Question: Hi I'm beginner in PyQt5 and my little project is creating image predictor GUI with PyQt5 Designer to detect if an image is a cat or not by clicking on PREDICT button. I can browse which file I want to predict by Browse file button. The problem is whenever I select a cat image added by browse file button, and click on PREDICT button, image associated with the PREDICT button doesn't appear.

Documentation about Qlabel doesn't provide me enough clear information to solve this problem.
Here is my code:
'''
from PyQt5 import QtCore, QtGui, QtWidgets
import os
class Ui_MainWindow(object):
def setupUi(self, MainWindow):
MainWindow.setObjectName("MainWindow")
MainWindow.resize(1600, 900)
self.centralwidget = QtWidgets.QWidget(MainWindow)
self.centralwidget.setObjectName("centralwidget")
self.photo = QtWidgets.QLabel(self.centralwidget)
self.photo.setGeometry(QtCore.QRect(10, 20, 761, 651))
font = QtGui.QFont()
font.setPointSize(40)
self.photo.setFont(font)
self.photo.setFrameShape(QtWidgets.QFrame.Panel)
self.photo.setFrameShadow(QtWidgets.QFrame.Sunken)
self.photo.setLineWidth(5)
self.photo.setMidLineWidth(0)
self.photo.setScaledContents(True)
self.photo.setObjectName("photo")
self.browseFile = QtWidgets.QPushButton(self.centralwidget)
self.browseFile.setGeometry(QtCore.QRect(350, 700, 151, 31))
font = QtGui.QFont()
font.setPointSize(10)
self.browseFile.setFont(font)
self.browseFile.setObjectName("browseFile")
self.browseFile.clicked.connect(self.browse_file)
self.predict = QtWidgets.QPushButton(self.centralwidget)
self.predict.setGeometry(QtCore.QRect(670, 750, 231, 61))
font = QtGui.QFont()
font.setPointSize(17)
font.setBold(False)
font.setWeight(50)
self.predict.setFont(font)
self.predict.setObjectName("predict")
self.predict.clicked.connect(self.show_predict)
self.photo2 = QtWidgets.QLabel(self.centralwidget)
self.photo2.setGeometry(QtCore.QRect(790, 20, 791, 651))
font = QtGui.QFont()
font.setPointSize(40)
self.photo2.setFont(font)
self.photo2.setFrameShape(QtWidgets.QFrame.Panel)
self.photo2.setFrameShadow(QtWidgets.QFrame.Sunken)
self.photo2.setLineWidth(5)
self.photo2.setScaledContents(True)
self.photo2.setObjectName("photo2")
self.lineEdit = QtWidgets.QLineEdit(self.centralwidget)
self.lineEdit.setGeometry(QtCore.QRect(520, 700, 521, 31))
self.lineEdit.setObjectName("lineEdit")
MainWindow.setCentralWidget(self.centralwidget)
self.menubar = QtWidgets.QMenuBar(MainWindow)
self.menubar.setGeometry(QtCore.QRect(0, 0, 1600, 25))
self.menubar.setObjectName("menubar")
MainWindow.setMenuBar(self.menubar)
self.statusbar = QtWidgets.QStatusBar(MainWindow)
self.statusbar.setObjectName("statusbar")
MainWindow.setStatusBar(self.statusbar)
self.retranslateUi(MainWindow)
QtCore.QMetaObject.connectSlotsByName(MainWindow)
def retranslateUi(self, MainWindow):
_translate = QtCore.QCoreApplication.translate
MainWindow.setWindowTitle(_translate("MainWindow", "MainWindow"))
self.photo.setText(_translate("MainWindow", "INPUT"))
self.browseFile.setText(_translate("MainWindow", "Browse file"))
self.predict.setText(_translate("MainWindow", "PREDICT"))
self.photo2.setText(_translate("MainWindow", "OUTPUT"))
def browse_file(self):
directory = QtWidgets.QFileDialog.getOpenFileName(None, "Browse File", "", "PNG (*.PNG *.png")[0]
print(directory)
pixmap = QtGui.QPixmap(directory)
self.photo.setPixmap(pixmap.scaled(self.photo.size()))
self.lineEdit.setText('{}'.format(directory))
def _set_text(self, text):
return text
def show_predict(self):
self.photo2.setPixmap(QtGui.QPixmap(os.path.realpath("image/predictions.png")))
if __name__ == "__main__":
import sys
app = QtWidgets.QApplication(sys.argv)
MainWindow = QtWidgets.QMainWindow()
ui = Ui_MainWindow()
ui.setupUi(MainWindow)
MainWindow.show()
sys.exit(app.exec_())
'''
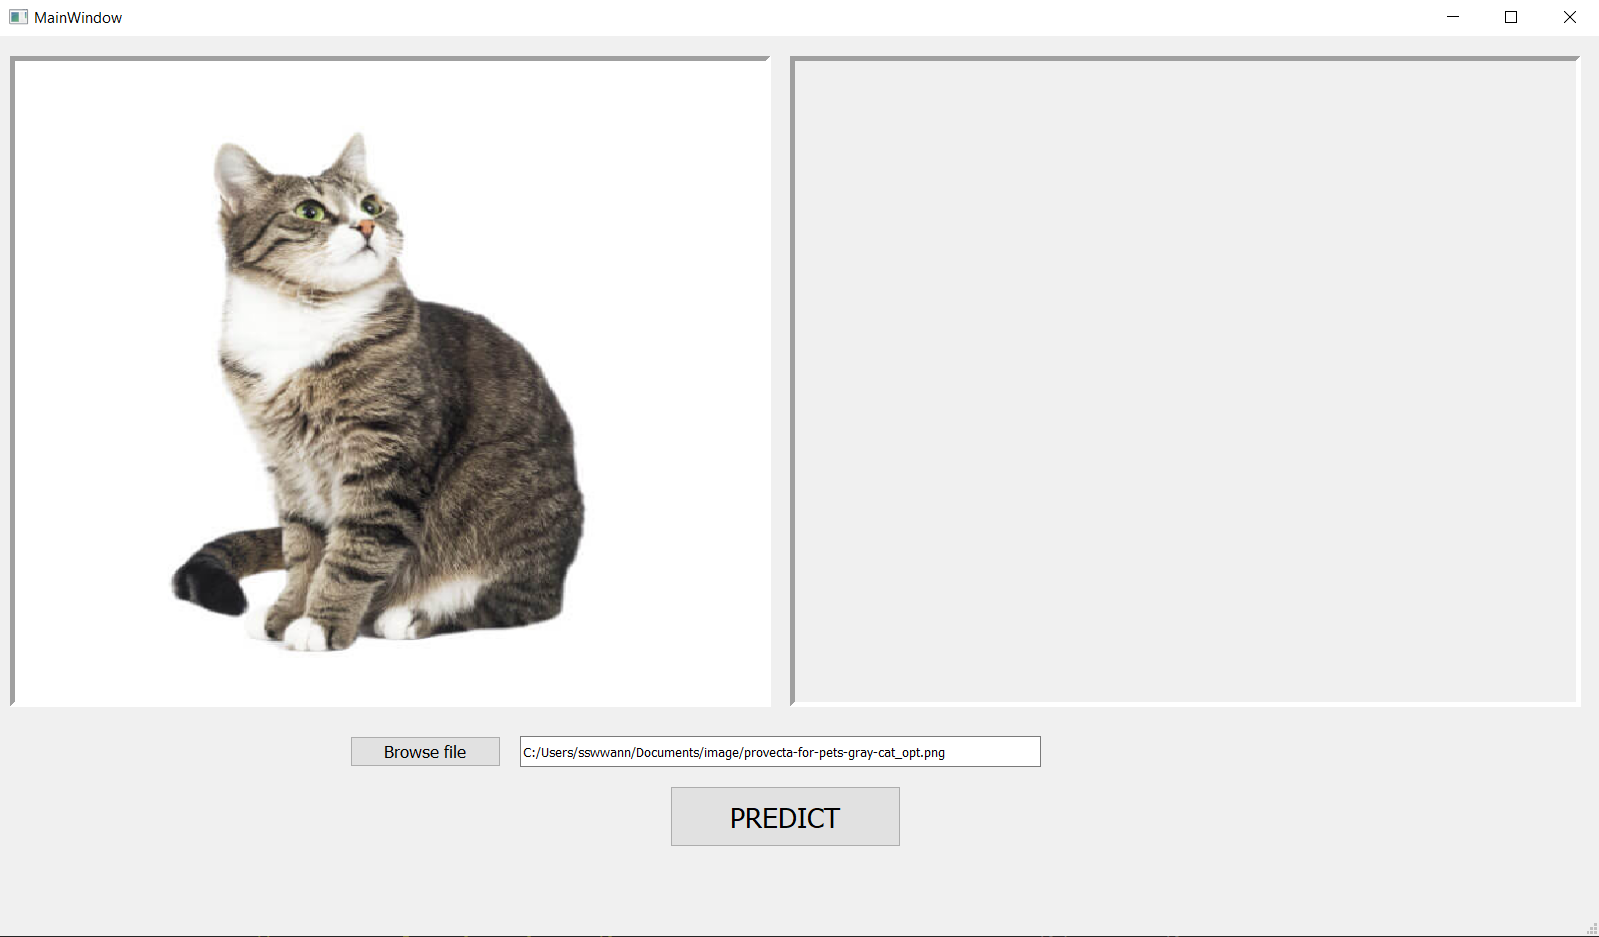
Answer: my mistake, solved by using absolute path instead of in-directory path.